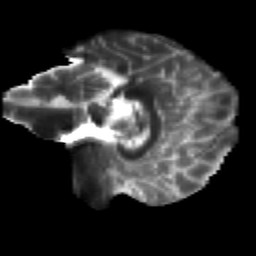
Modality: T2w
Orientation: sagittal
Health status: healthy
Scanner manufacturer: siemens
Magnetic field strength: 3 T
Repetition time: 12 s
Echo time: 0.092 s